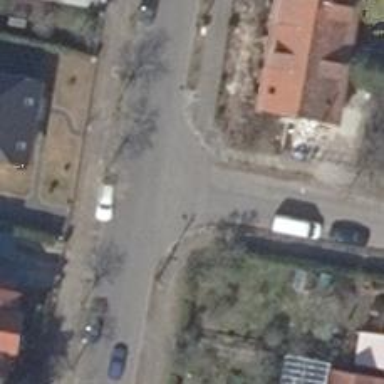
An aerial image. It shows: Residential road with asphalt surface and sidewalks on both sides.